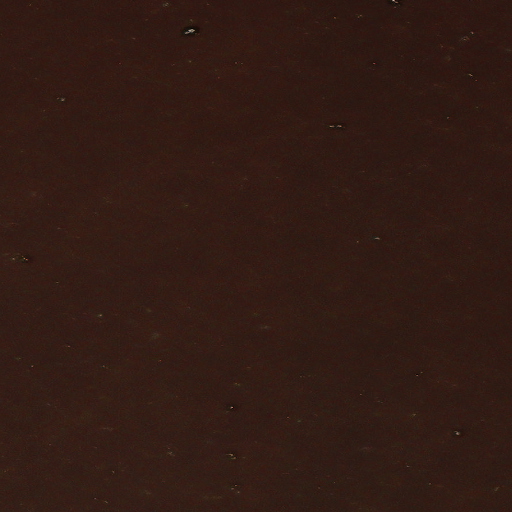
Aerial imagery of island in Alaska named Sealion Rock containing only unknown